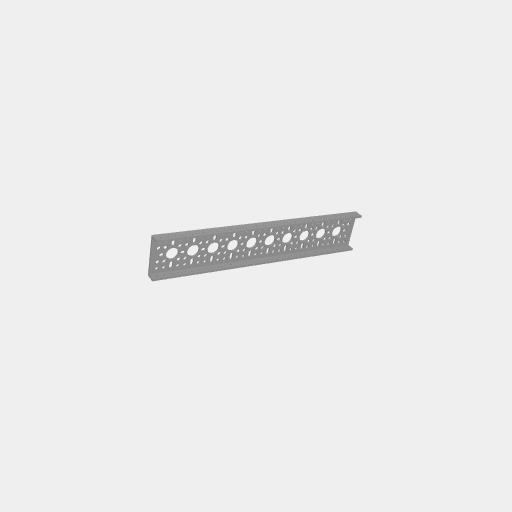
Part: LowSideUChannel10H